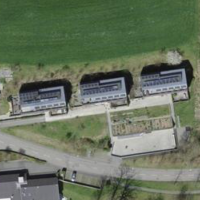
EUNIS habitat code: 55
Species observed at this site:
Hippocrepis emerus